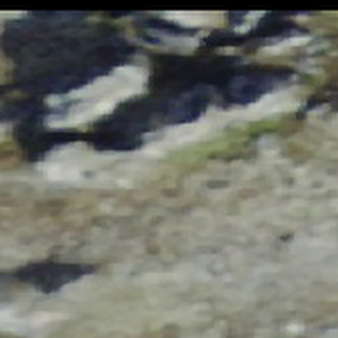
Label: bouldering_area